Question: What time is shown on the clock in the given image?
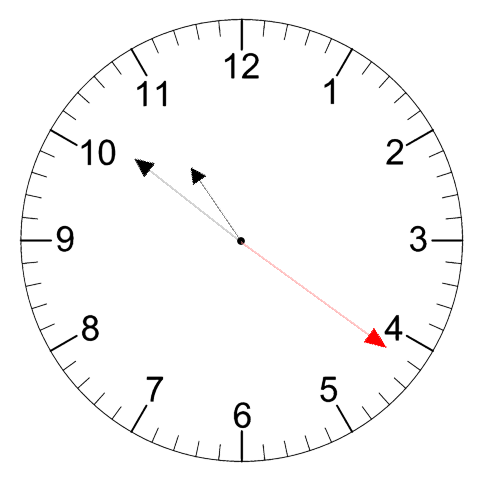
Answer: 10:51:21